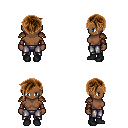
a pixel art fantasy rpg character, female body template, human, dark skin, leather shoulder armor, metal pants, brown pixie cut hairstyle, cloth bracers, black shoes, four views (front, back, left, right), 2x2 character sprite sheet, small pixel art, hard edges, no anti-aliasing